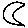
Label: moon